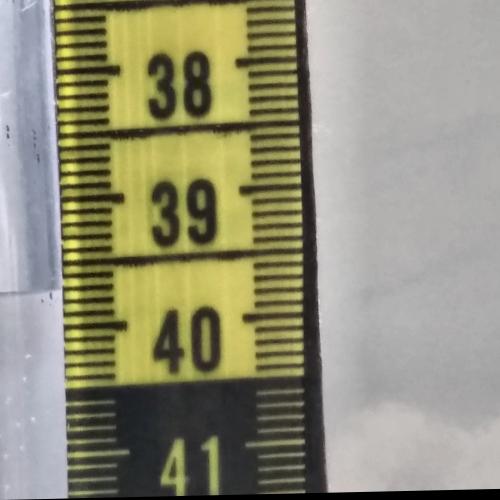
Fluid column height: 39.7 cm